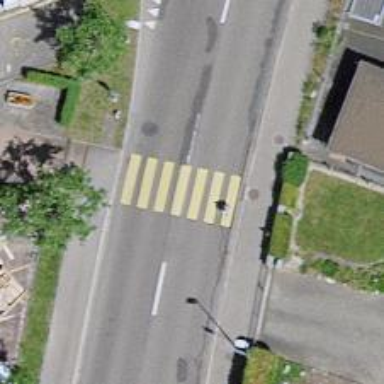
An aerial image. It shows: Uncontrolled crossing on the road.